Interaction volume radius: 5 \u00c5
Interaction volume height: 40 \u00c5
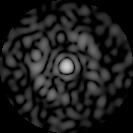
Disorder parameter: 0.7978